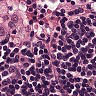
Metastatic tissue present: no